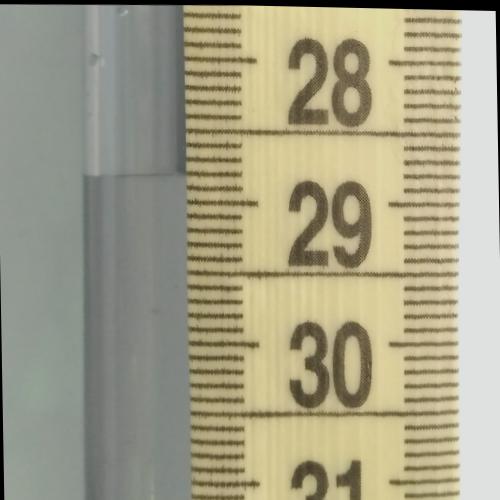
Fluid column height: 28.8 cm